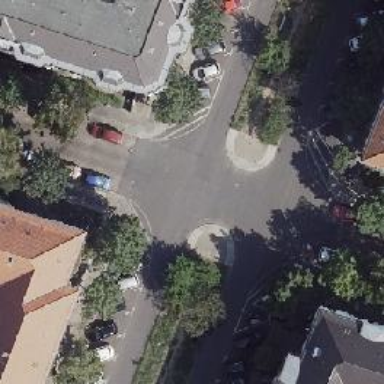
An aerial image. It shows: Residential road with asphalt surface.